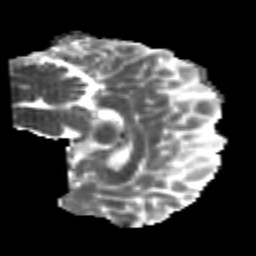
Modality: MD
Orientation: sagittal
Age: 24
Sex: male
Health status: healthy
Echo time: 0.074 s